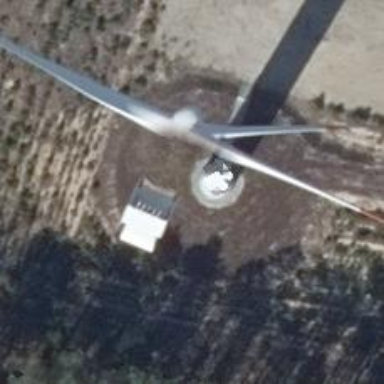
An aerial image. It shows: Wind power generator with wind turbines.